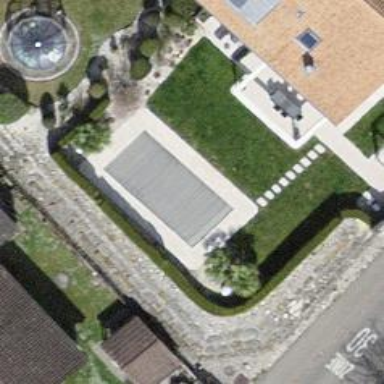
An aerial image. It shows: Swimming pool located in leisure land.